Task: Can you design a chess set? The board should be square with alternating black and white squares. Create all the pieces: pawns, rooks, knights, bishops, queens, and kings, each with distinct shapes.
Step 2167:
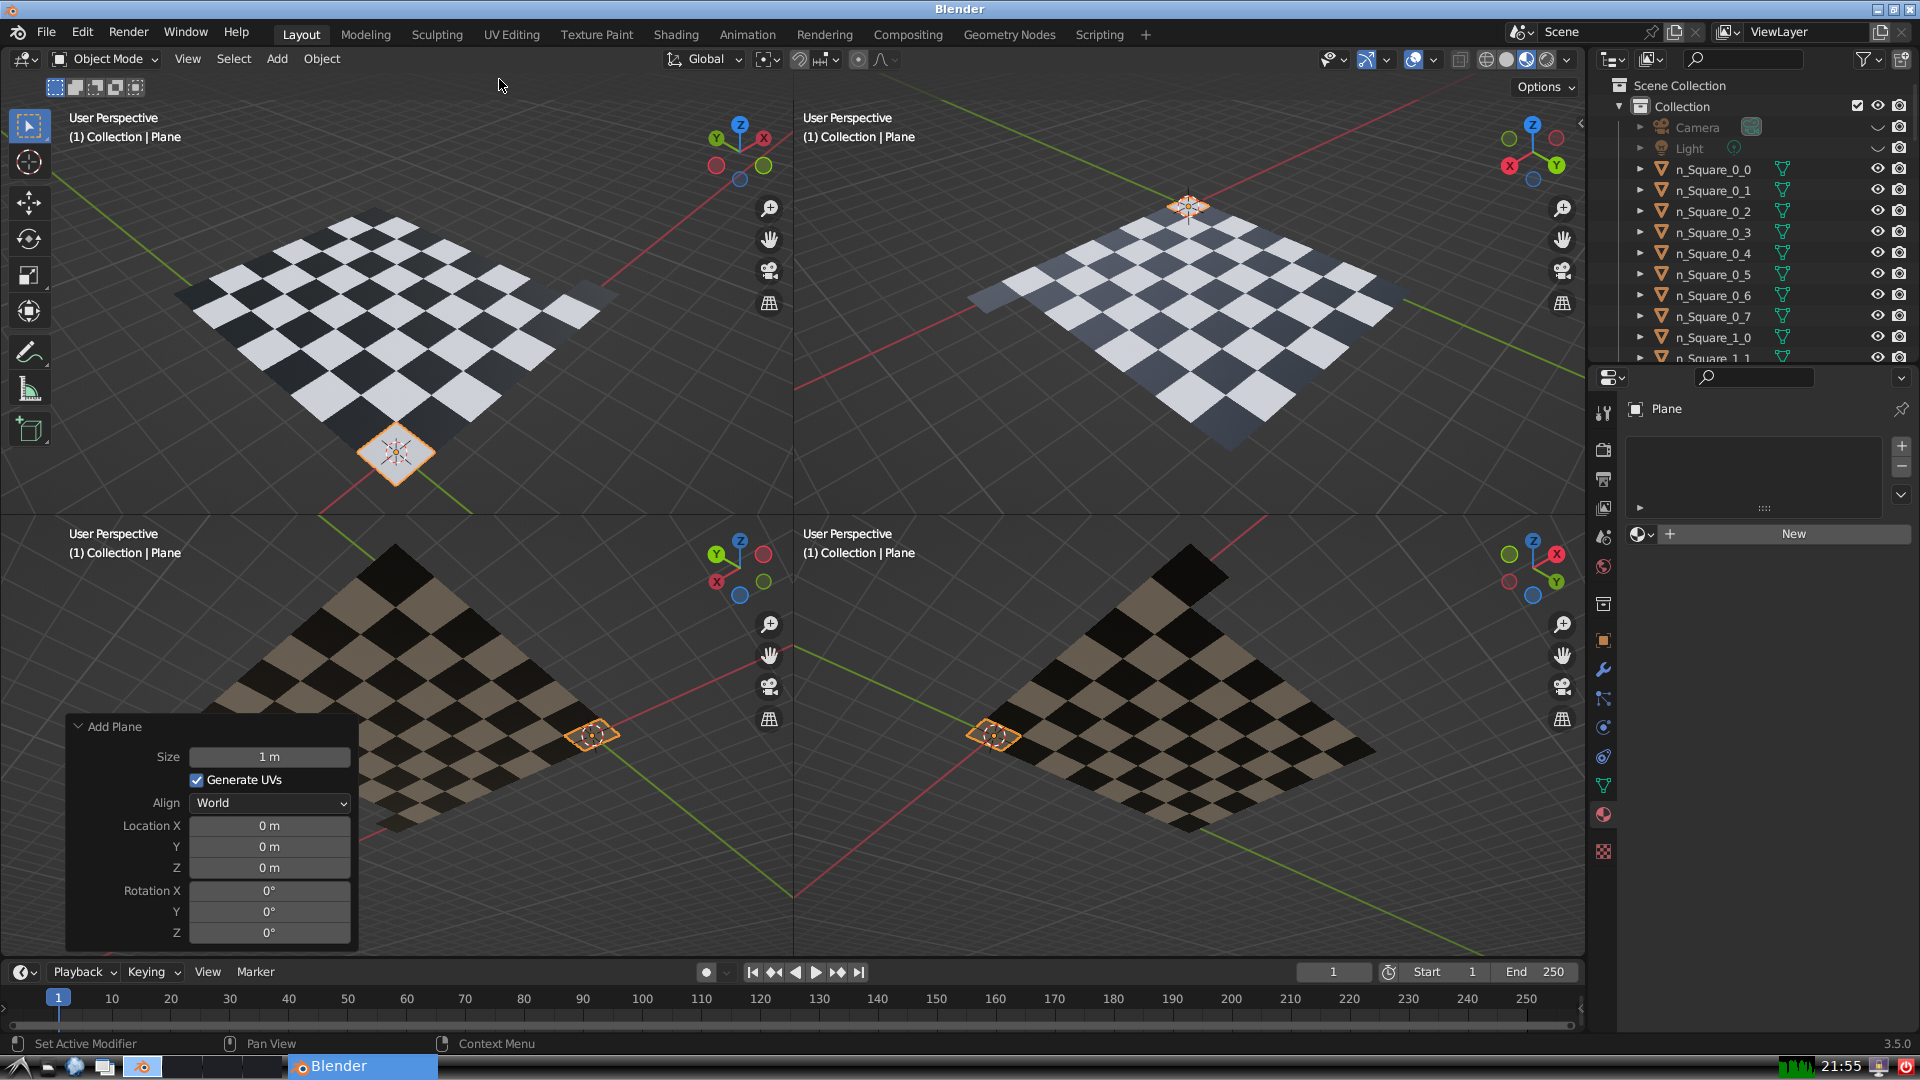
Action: {"mouse_move": [270, 758]}